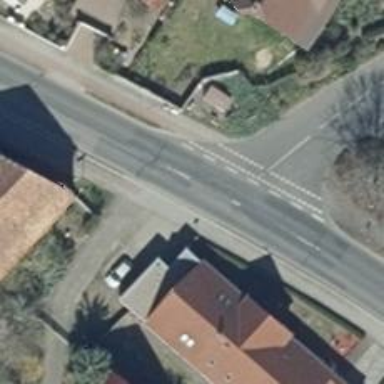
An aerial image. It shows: Tertiary road with asphalt surface.